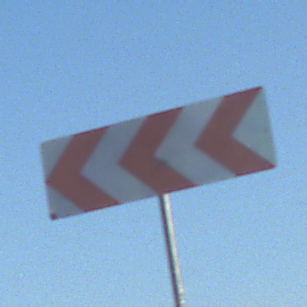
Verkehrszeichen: RichtungstafelnInKurvenGrossRechts
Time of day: MorningAfternoon
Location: Outdoor (Nature)
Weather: PartlyCloudy
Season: NotSpecified
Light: Natural